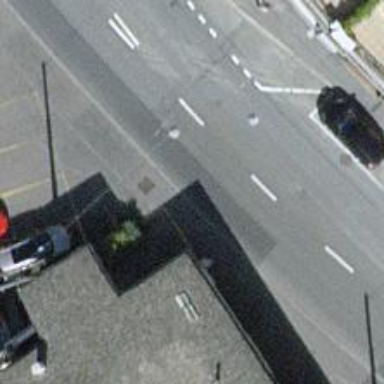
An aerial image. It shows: Restaurant.